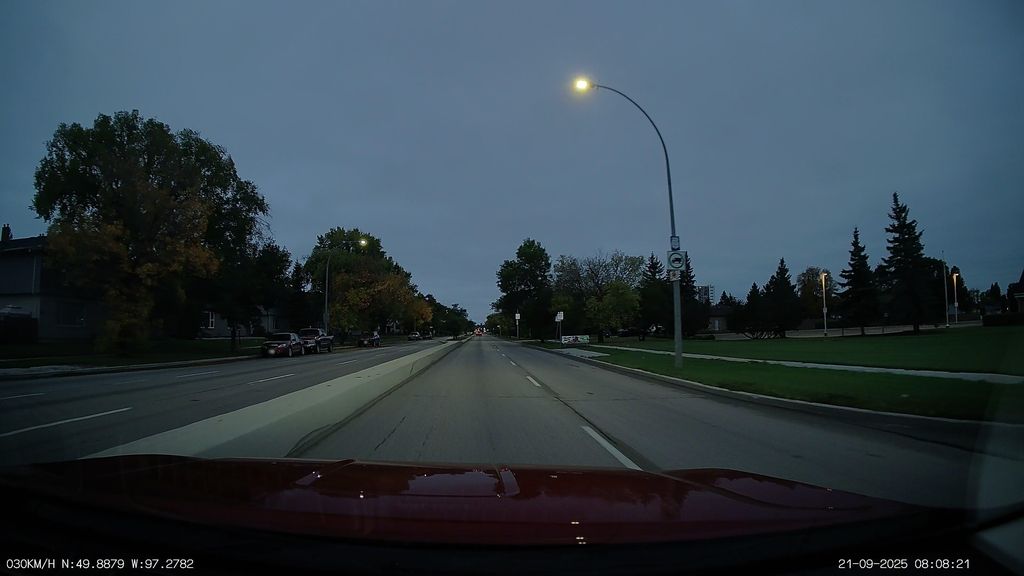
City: winnipeg